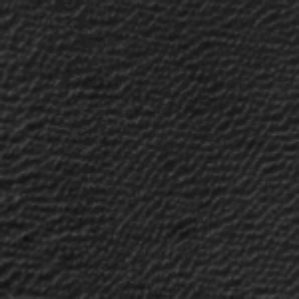
Label: frost